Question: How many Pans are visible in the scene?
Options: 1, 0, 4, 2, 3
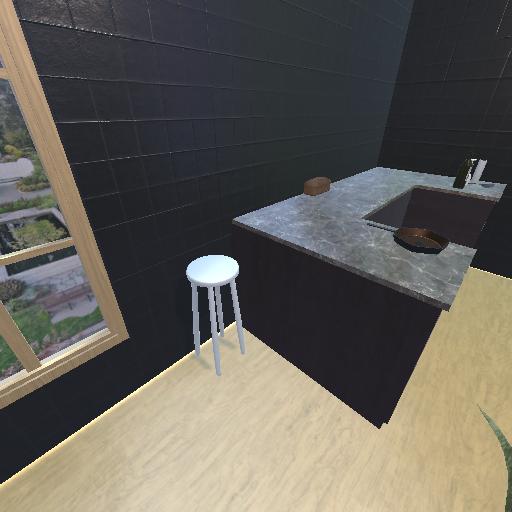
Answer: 1